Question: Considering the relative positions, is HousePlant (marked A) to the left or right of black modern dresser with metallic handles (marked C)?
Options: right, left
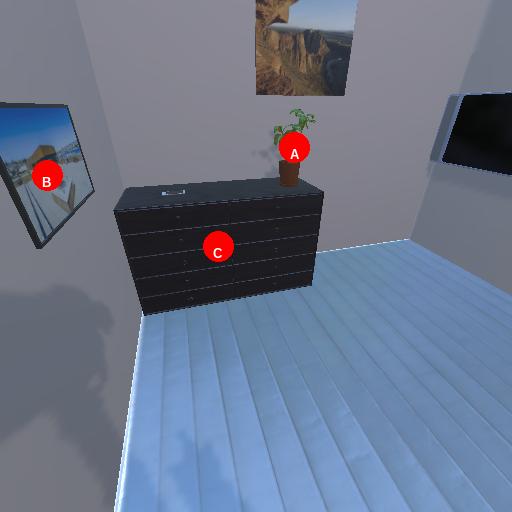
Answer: right